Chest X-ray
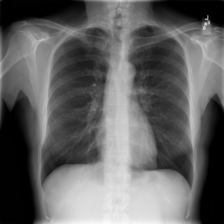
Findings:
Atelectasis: negative
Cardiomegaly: negative
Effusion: negative
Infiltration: negative
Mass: negative
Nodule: negative
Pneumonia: negative
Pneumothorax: negative
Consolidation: negative
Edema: negative
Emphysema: negative
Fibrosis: negative
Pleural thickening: negative
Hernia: negative